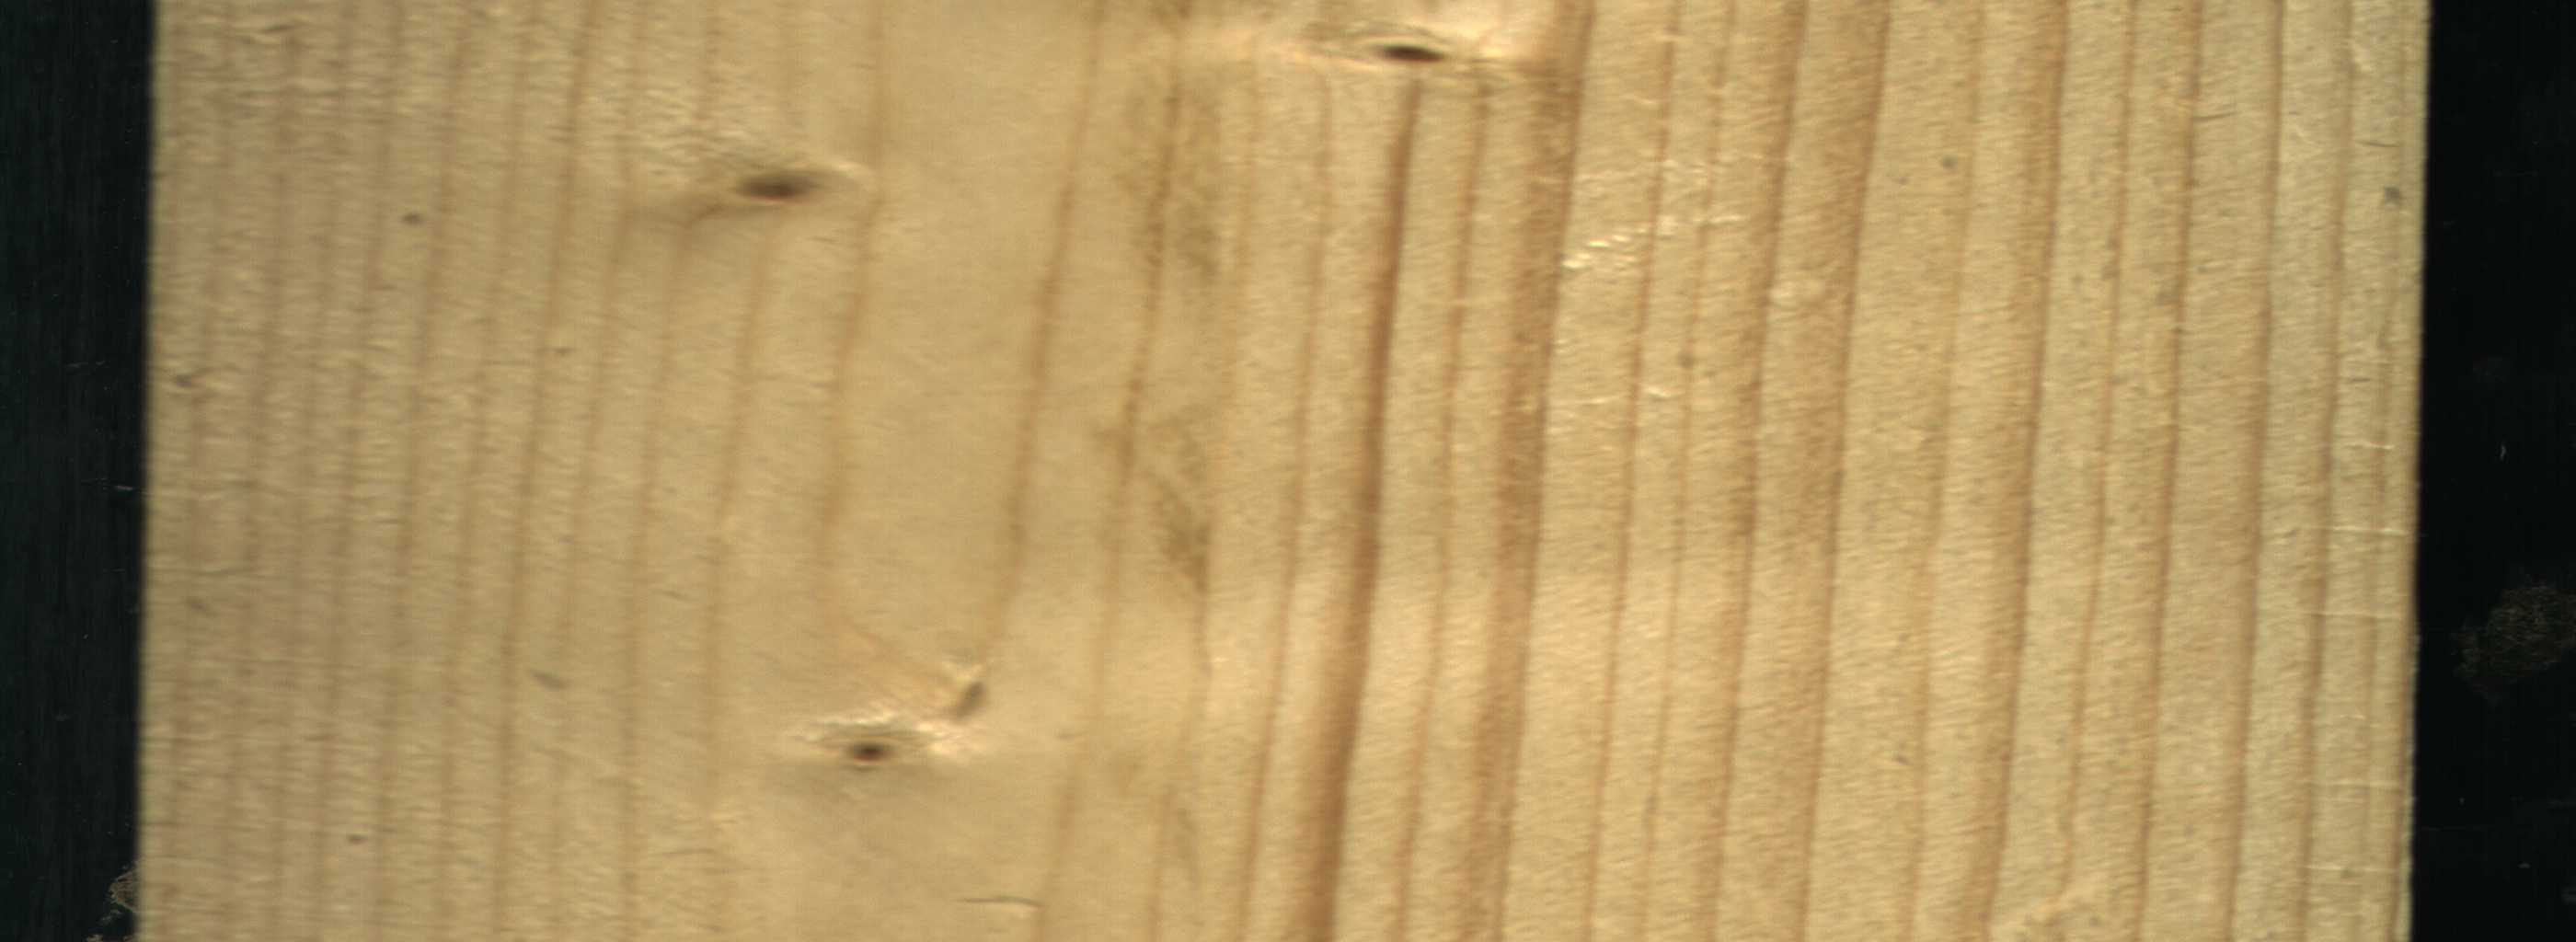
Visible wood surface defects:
Live_Knot
Live_Knot
Live_Knot